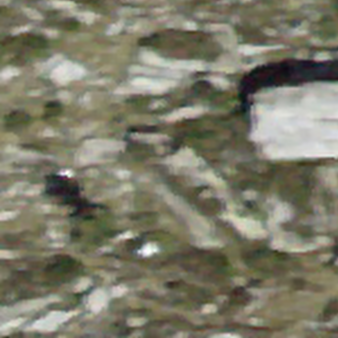
Label: bouldering_area